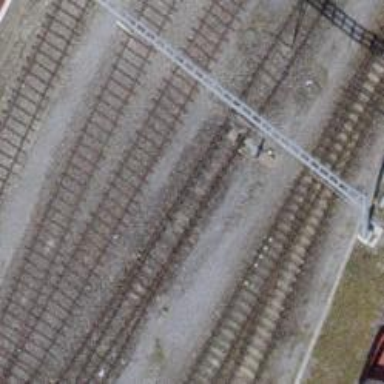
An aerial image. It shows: Railway switch.